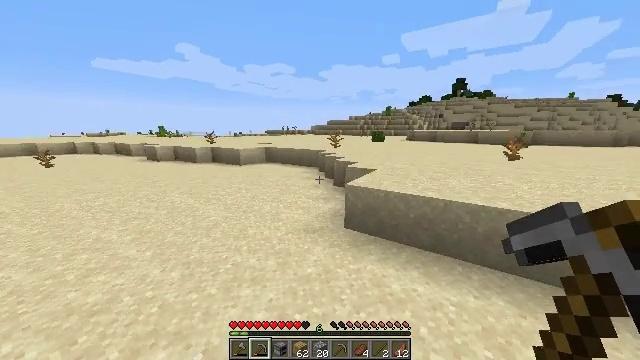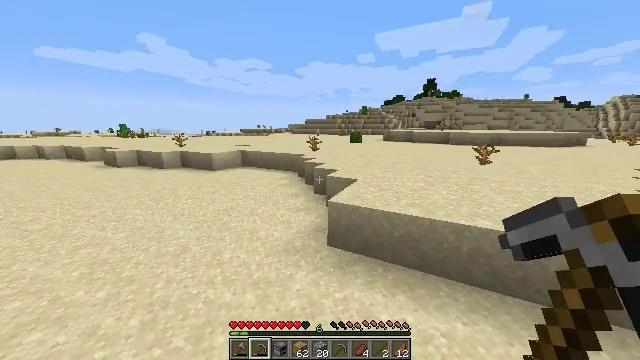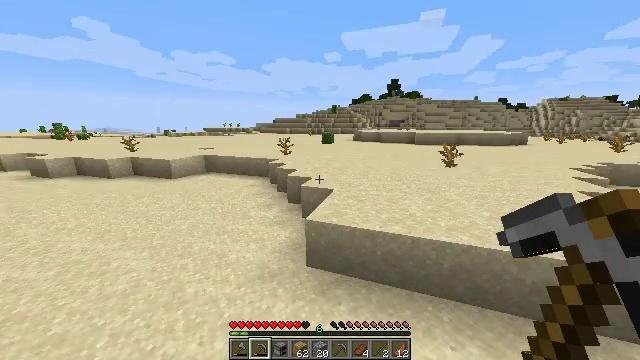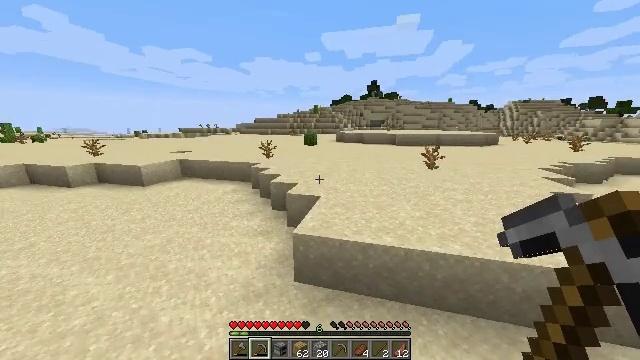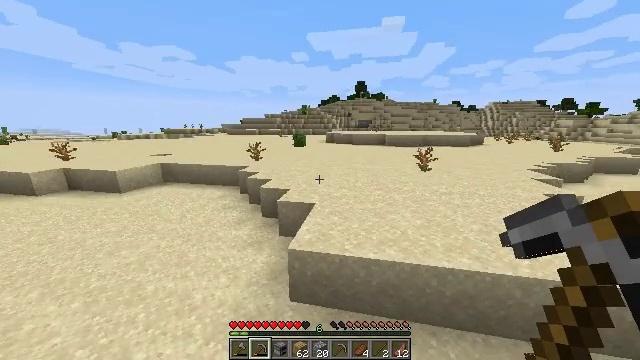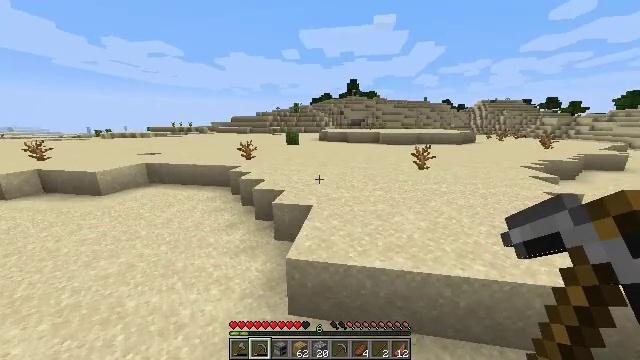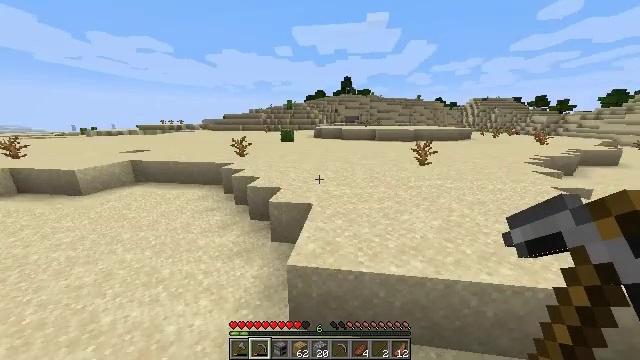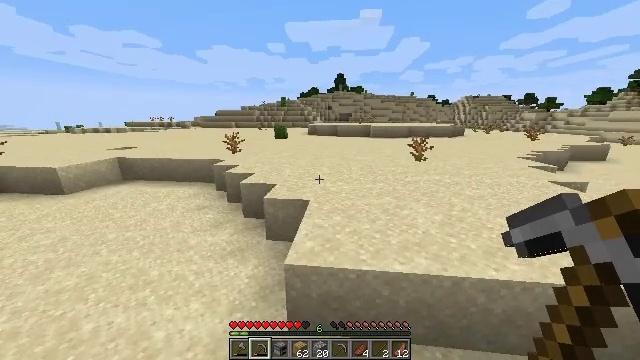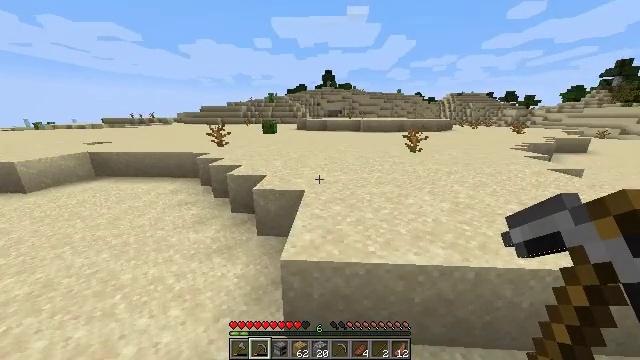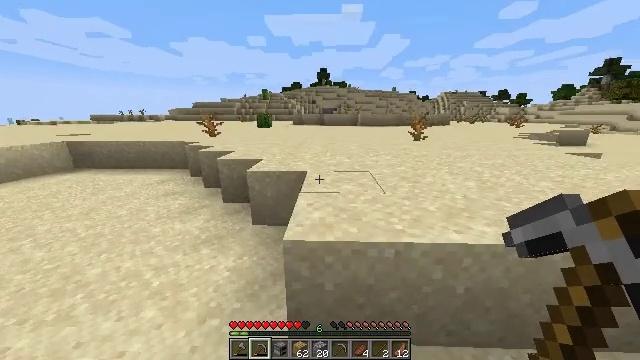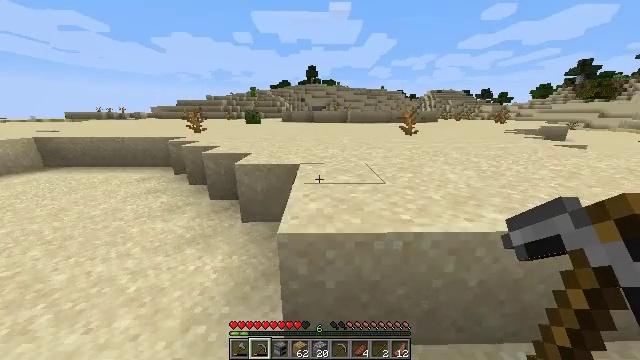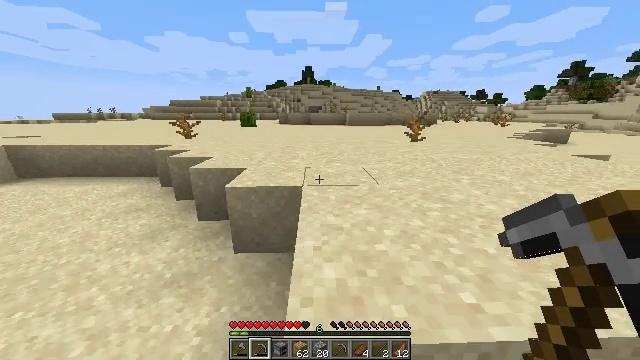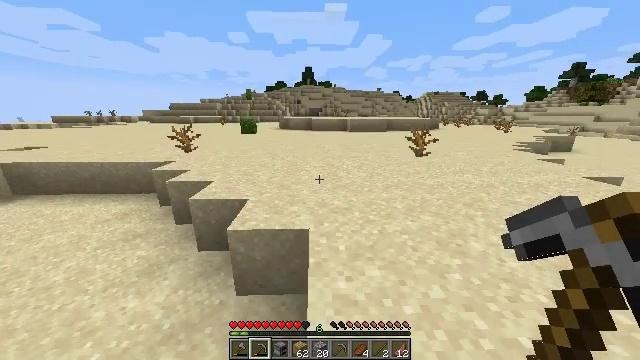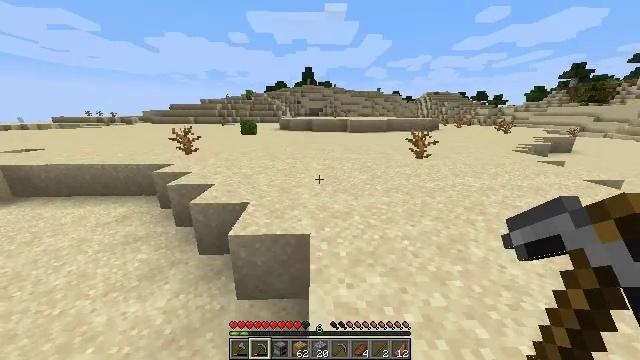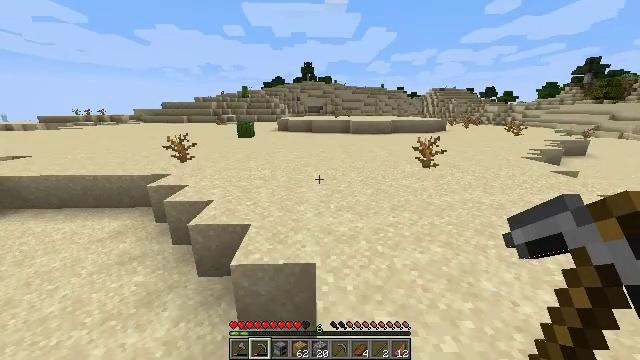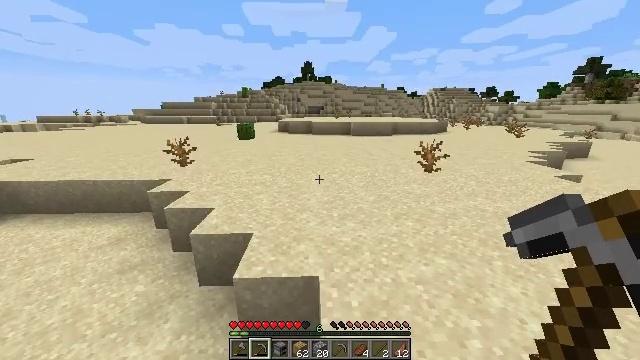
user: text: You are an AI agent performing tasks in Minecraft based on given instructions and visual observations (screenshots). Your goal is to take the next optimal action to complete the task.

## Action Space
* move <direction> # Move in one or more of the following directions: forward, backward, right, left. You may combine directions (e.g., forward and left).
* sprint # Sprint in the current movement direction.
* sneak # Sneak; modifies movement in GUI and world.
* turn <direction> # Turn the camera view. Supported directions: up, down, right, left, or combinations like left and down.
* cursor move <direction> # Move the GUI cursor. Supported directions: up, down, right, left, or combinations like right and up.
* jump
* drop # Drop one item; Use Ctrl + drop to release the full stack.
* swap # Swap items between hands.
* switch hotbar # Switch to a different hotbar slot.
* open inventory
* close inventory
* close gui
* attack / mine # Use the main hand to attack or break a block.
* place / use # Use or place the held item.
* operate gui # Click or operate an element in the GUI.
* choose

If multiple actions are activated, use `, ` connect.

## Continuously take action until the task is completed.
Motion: motion action
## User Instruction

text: Mine the dead bush in the desert.
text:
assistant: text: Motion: move forward, sprint, turn right
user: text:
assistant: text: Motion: move forward, sprint, turn right, jump
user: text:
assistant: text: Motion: move forward, sprint, turn right, jump
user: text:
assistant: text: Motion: move forward, sprint, turn right, jump
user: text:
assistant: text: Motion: move forward, sprint, turn right, jump
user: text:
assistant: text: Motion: move forward, sprint, turn right, jump
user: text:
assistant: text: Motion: move forward, sprint, turn right, jump
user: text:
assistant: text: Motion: move forward, sprint, turn right, jump
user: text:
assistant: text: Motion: move forward, sprint, turn right, jump
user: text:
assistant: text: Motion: move forward, sprint, turn right, jump
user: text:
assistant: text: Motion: move forward, sprint, turn right, jump
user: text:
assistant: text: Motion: move forward, sprint, jump
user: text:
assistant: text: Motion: move forward, sprint, jump
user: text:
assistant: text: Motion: move forward, sprint, jump
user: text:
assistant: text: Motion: move forward, sprint, jump
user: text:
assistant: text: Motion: move forward, sprint, jump
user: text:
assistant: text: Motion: move forward, sprint, jump
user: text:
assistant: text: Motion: move forward, sprint, jump
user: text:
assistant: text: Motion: move forward, sprint, jump
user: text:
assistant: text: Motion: move forward, sprint, jump
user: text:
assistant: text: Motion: move forward, sprint, jump
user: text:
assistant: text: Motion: move forward, sprint, jump
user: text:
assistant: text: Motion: move forward, sprint, jump
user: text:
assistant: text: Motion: move forward, sprint, jump
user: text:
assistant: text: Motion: move forward, sprint, jump
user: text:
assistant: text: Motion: move forward, sprint, jump
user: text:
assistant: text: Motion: move forward, sprint, jump
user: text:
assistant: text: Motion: move forward, sprint, jump
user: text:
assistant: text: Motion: move forward, sprint, jump
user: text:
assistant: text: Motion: move forward, sprint, jump